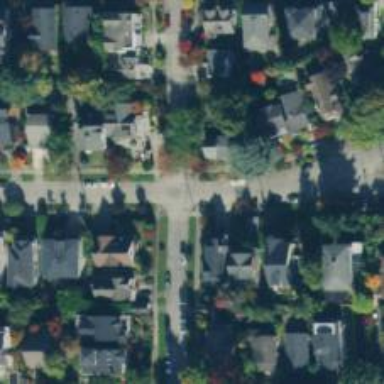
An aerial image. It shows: Residential road with separate sidewalk.